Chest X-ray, PA view. Patient: 19 years old, sex F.
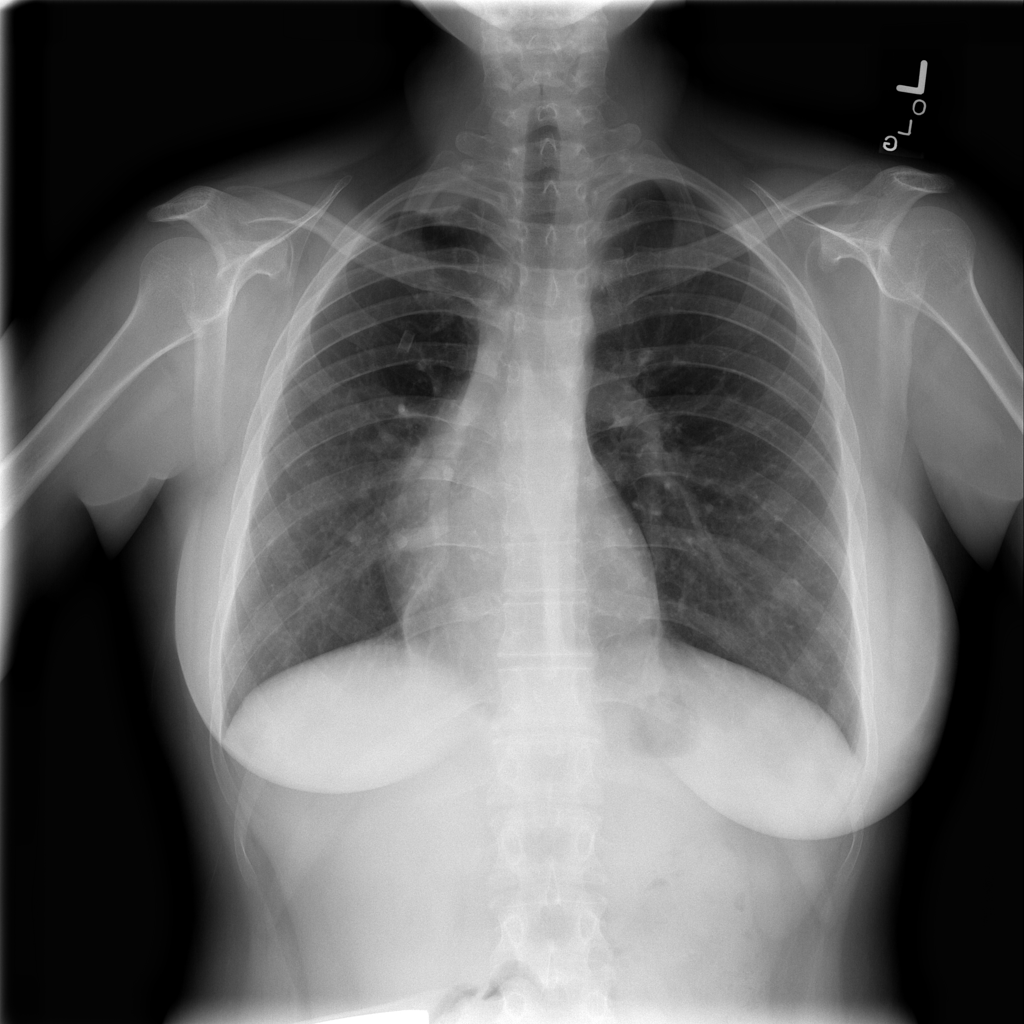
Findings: No Finding